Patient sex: F
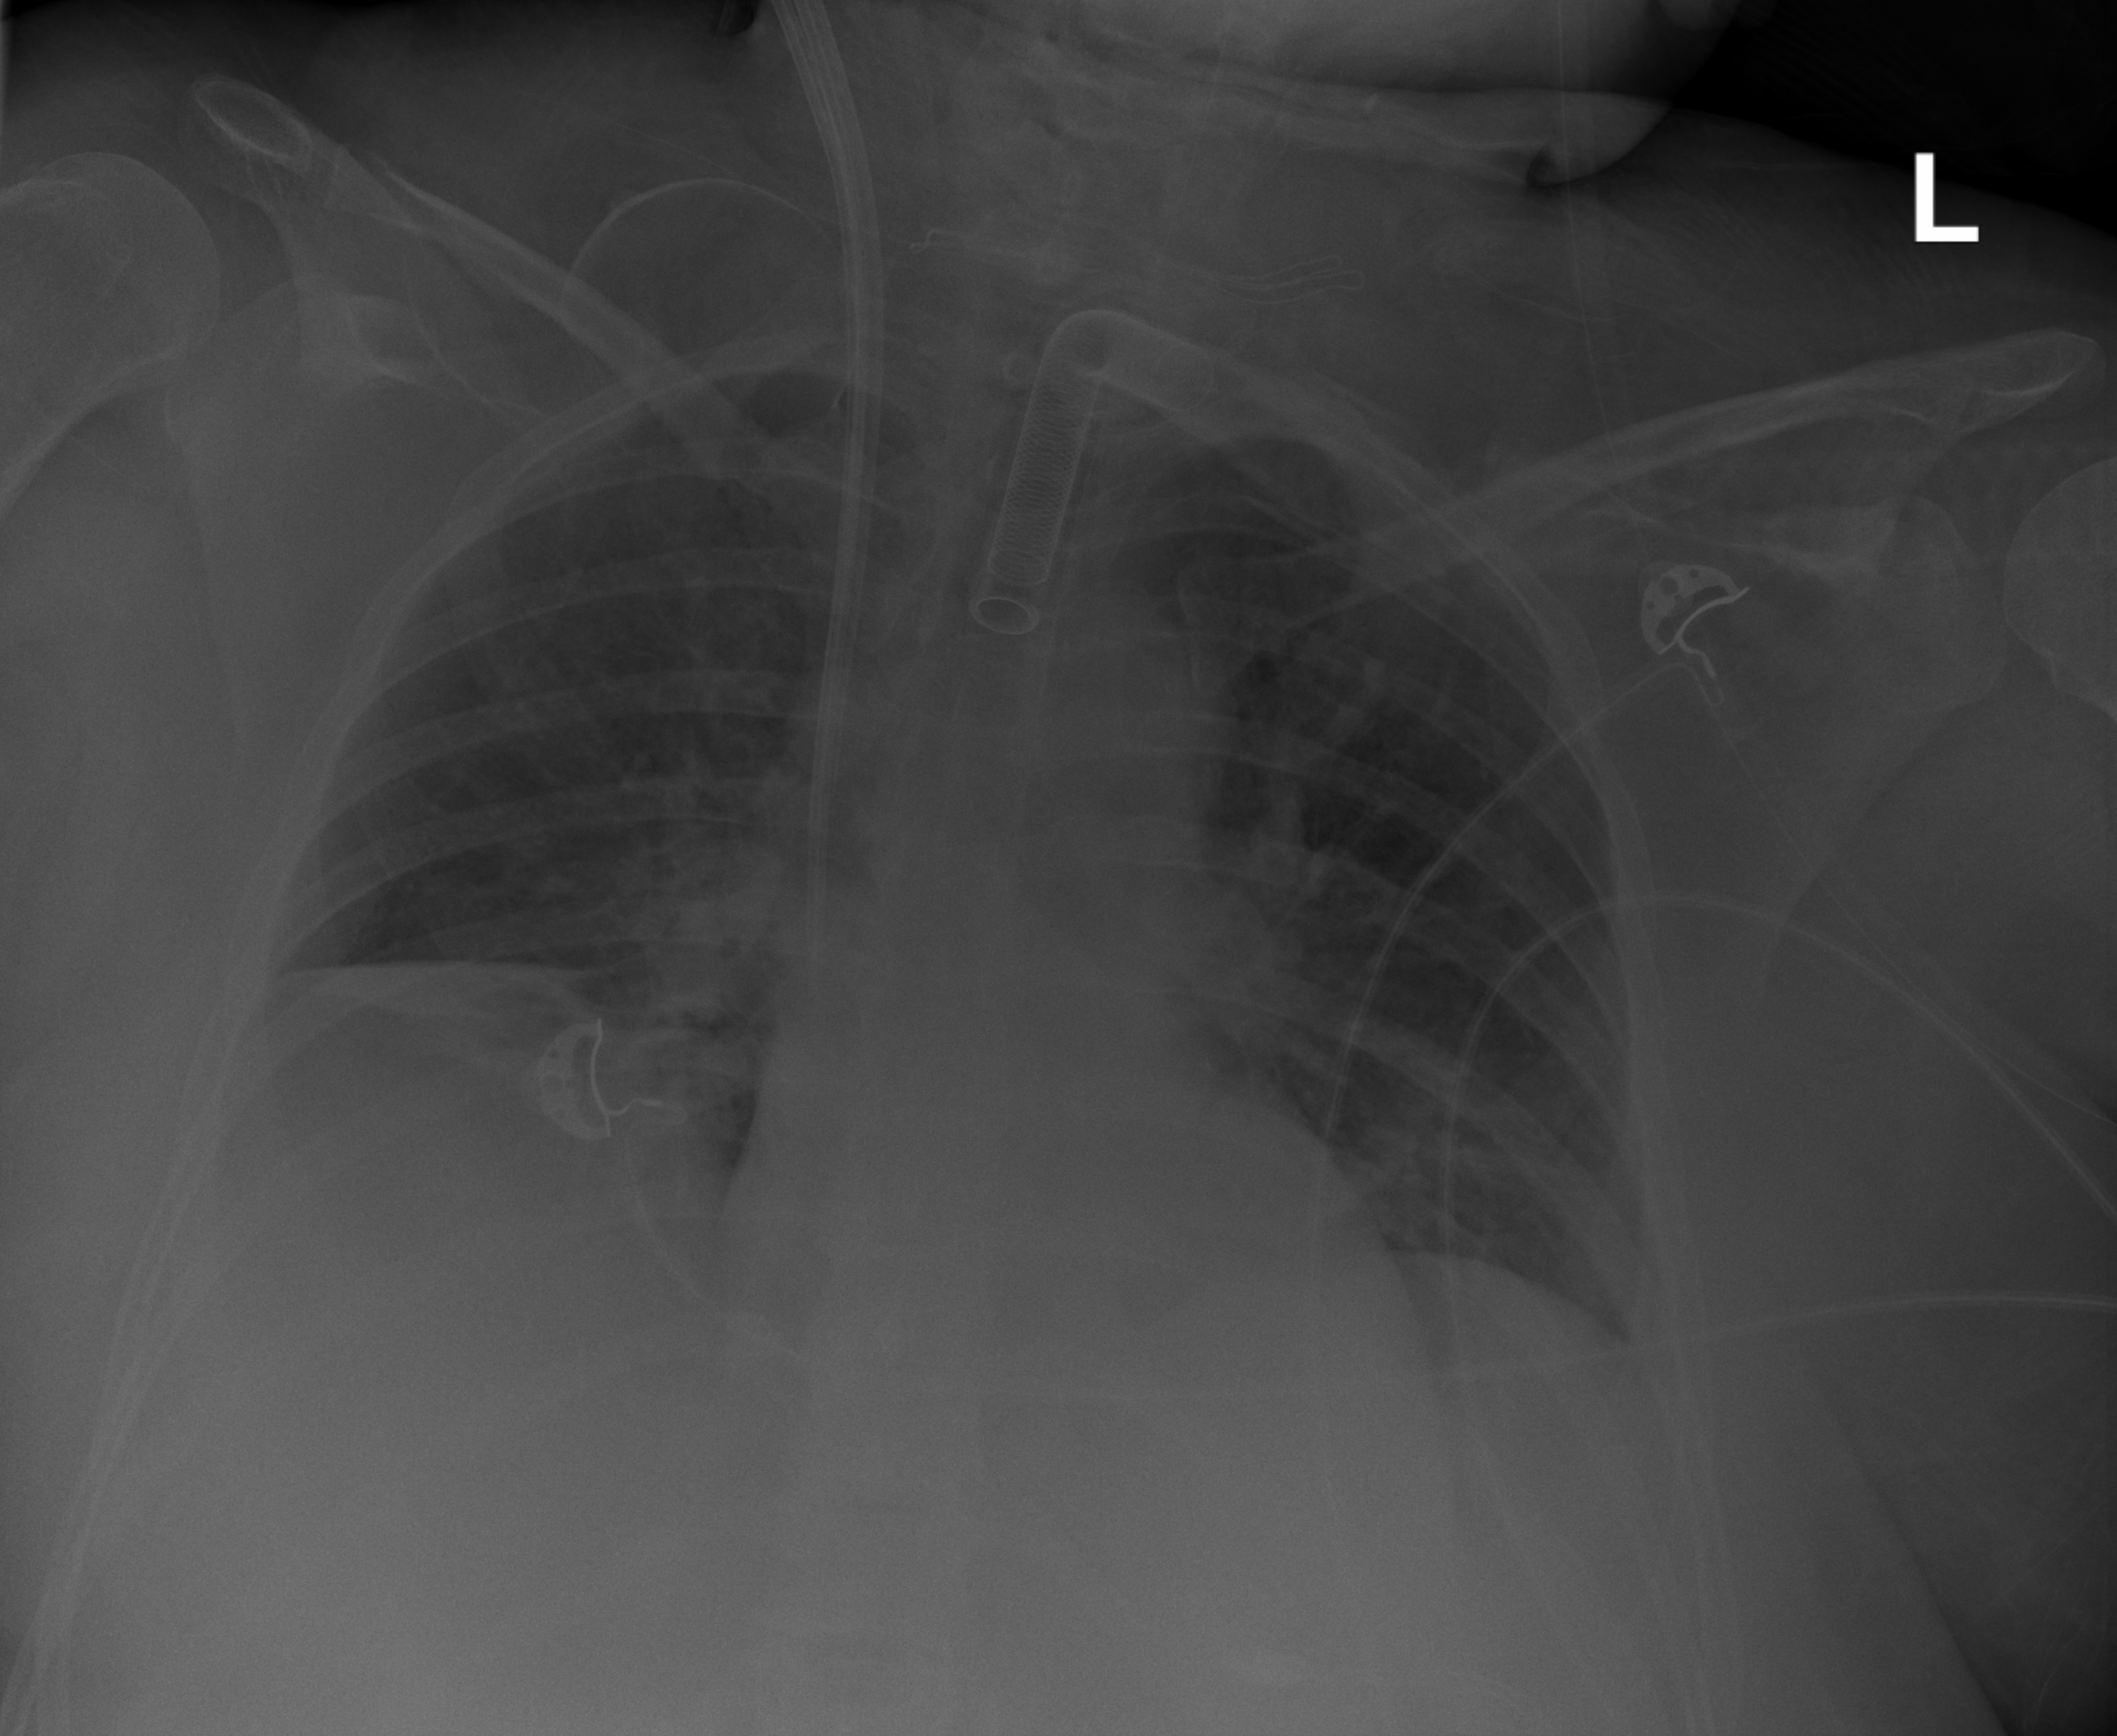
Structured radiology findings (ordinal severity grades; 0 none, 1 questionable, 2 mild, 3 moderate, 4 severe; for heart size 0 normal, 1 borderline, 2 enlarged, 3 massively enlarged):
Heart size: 0
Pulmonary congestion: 1
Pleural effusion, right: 3
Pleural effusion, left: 1
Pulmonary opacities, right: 2
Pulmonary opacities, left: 2
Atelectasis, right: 3
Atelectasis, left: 3